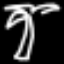
Label: palm tree